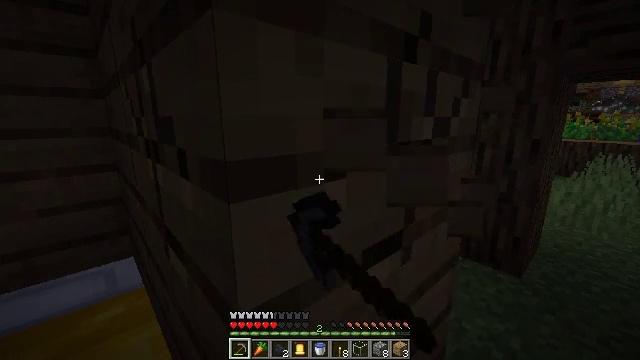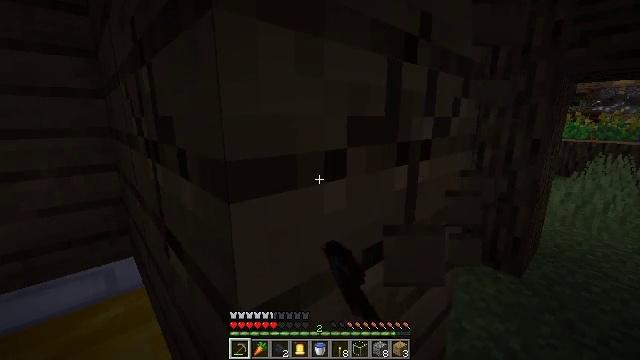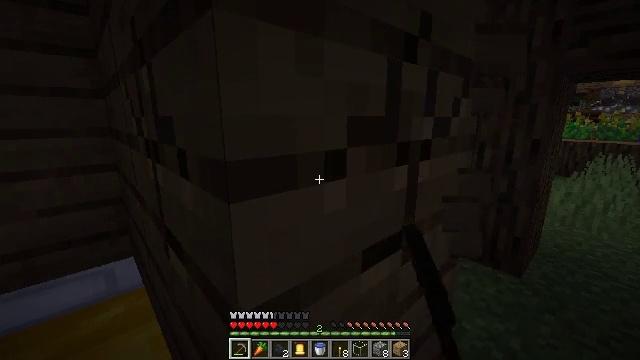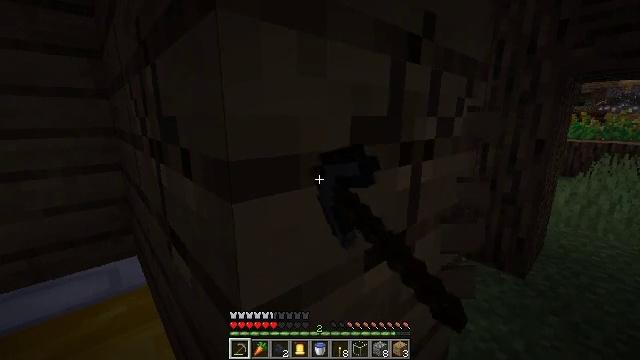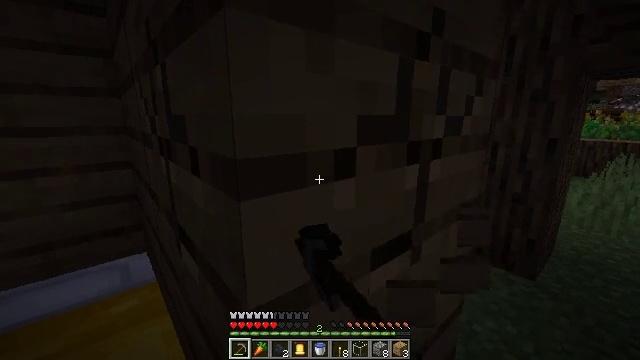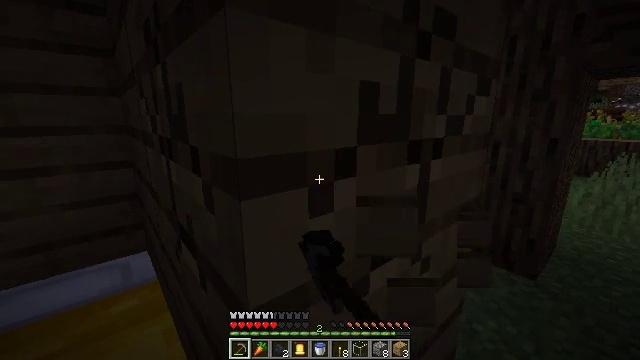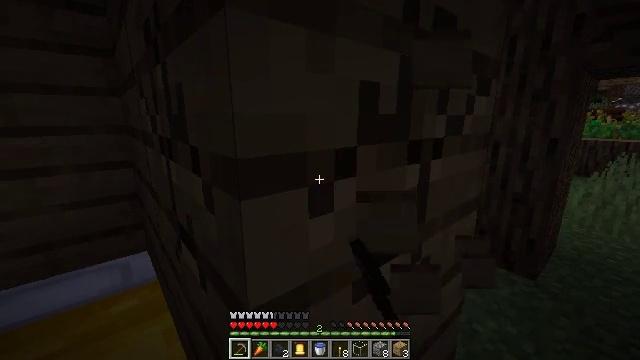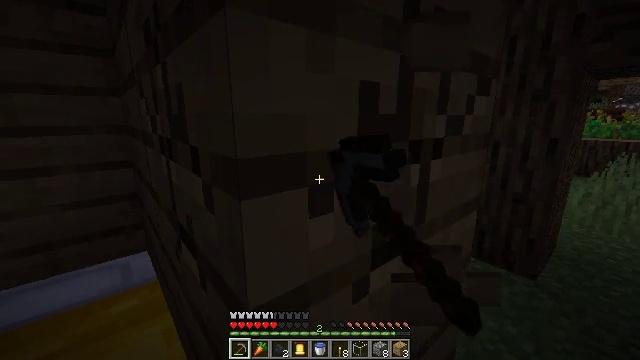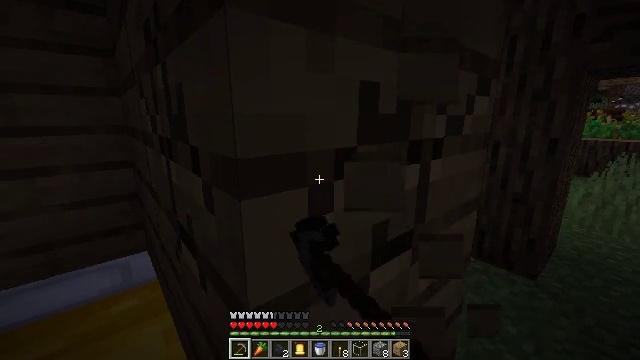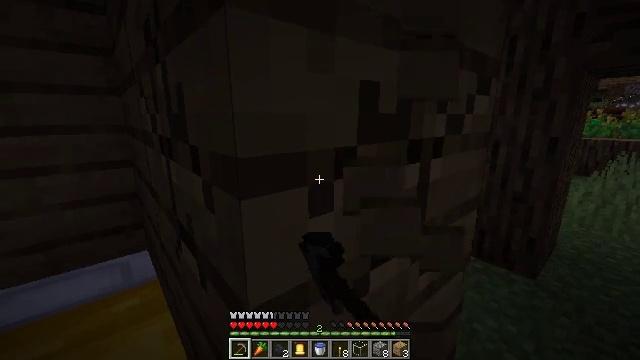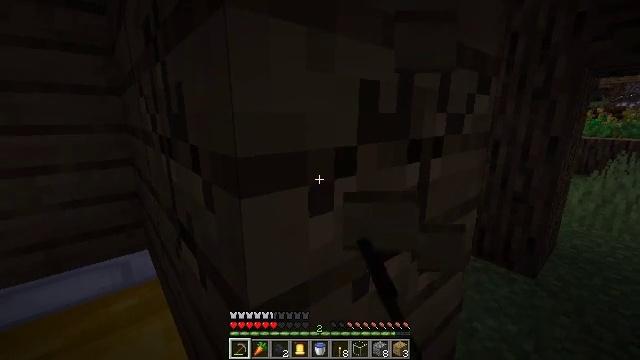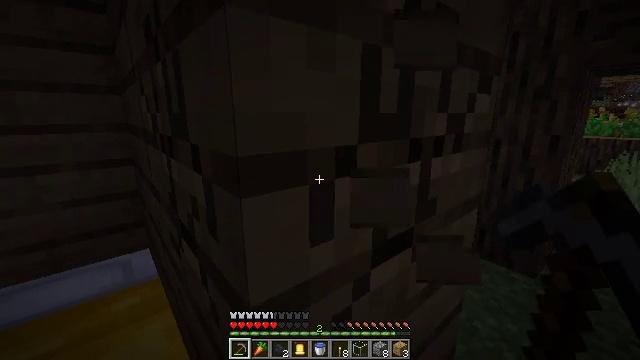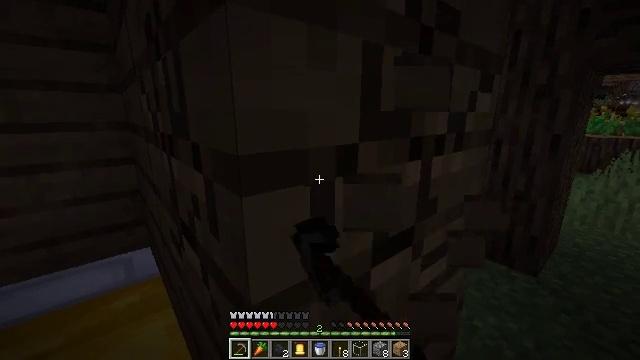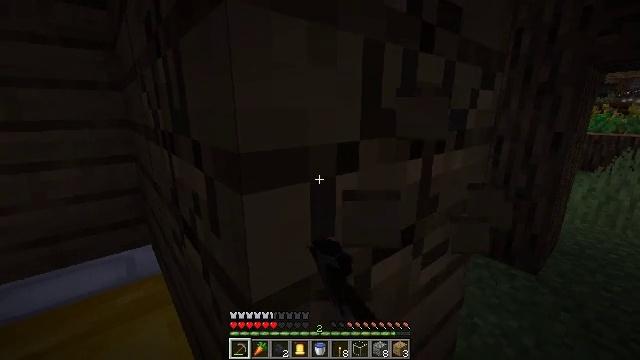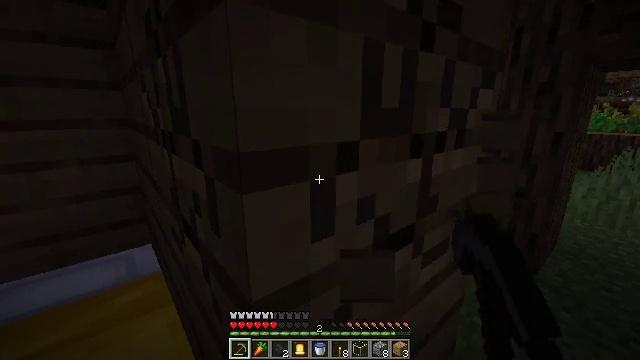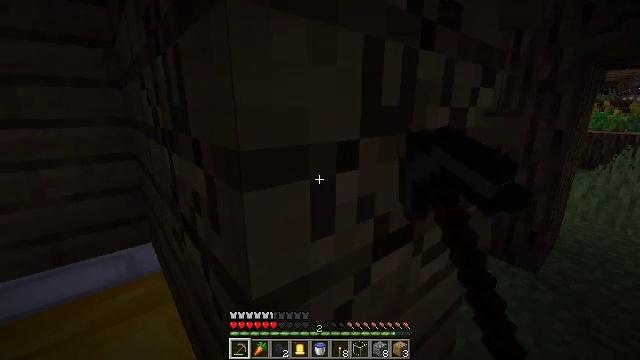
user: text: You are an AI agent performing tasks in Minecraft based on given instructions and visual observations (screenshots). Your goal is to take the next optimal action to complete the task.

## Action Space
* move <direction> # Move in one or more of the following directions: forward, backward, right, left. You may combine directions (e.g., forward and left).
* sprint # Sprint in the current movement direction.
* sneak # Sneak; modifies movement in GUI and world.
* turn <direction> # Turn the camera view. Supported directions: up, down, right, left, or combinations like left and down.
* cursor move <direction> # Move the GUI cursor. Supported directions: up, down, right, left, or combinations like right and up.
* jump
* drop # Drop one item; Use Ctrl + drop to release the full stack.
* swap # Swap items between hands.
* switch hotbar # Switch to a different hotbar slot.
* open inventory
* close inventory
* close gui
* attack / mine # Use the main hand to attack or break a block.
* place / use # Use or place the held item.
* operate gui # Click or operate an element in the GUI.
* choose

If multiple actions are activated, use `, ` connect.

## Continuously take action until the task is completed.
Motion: motion action
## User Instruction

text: Collect the oak planks from the structure.
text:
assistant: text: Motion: attack / mine
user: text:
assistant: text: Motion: attack / mine
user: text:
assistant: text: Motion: attack / mine
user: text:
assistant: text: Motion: turn left, attack / mine
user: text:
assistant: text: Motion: attack / mine
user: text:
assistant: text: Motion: attack / mine
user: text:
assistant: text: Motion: attack / mine
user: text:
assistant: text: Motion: attack / mine
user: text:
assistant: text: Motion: attack / mine
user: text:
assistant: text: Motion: attack / mine
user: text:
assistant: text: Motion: attack / mine
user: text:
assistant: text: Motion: attack / mine
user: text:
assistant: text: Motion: attack / mine
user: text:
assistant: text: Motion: attack / mine
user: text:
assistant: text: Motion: attack / mine
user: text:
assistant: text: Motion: attack / mine
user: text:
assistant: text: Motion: attack / mine
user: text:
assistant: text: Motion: attack / mine
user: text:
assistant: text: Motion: attack / mine
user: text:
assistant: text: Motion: attack / mine
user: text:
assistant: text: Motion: attack / mine
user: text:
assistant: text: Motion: attack / mine
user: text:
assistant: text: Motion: attack / mine
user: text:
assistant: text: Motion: attack / mine
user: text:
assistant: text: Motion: attack / mine
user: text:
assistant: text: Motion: attack / mine
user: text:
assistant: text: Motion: attack / mine
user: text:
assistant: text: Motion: attack / mine
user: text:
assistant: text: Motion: attack / mine
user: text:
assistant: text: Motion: attack / mine